Question: I'm currently trying to learn how to make websites, I just started to test out flexbox but I cant figure out how to center the red box:

I looked at a very clear guide (<URL> and I figured I just had to use justify-content: center. But I am cleary doing something wrong please help.
P.S. Run the snippet in fullscreen, otherwise you won't see the problem.
'''
* {
margin: 0px;
padding: 0px;
}
.flex_container {
display: flex;
flex-flow: row wrap;
border: 5px solid blue;
}
header,
section,
footer,
aside,
nav,
article {
display: block;
}
body {
justify-content: center;
border: 5px solid grey;
}
#top_menu {
text-align: center;
width: 100%;
height: 40px;
padding: 10px;
border: 5px solid green;
}
#top_menu li {
list-style: none;
font: 20px helvetica;
color: green;
display: inline;
}
main {
padding: 20px;
max-width: 1000px;
border: 5px solid red;
}
'''
'''
<div class="flex_container">
<nav id="top_menu">
<ul>
<li>Tab 1</li>
<li>Tab 2</li>
<li>Tab 3</li>
</ul>
</nav>
</div>
<main>
Sample text
</main>
'''
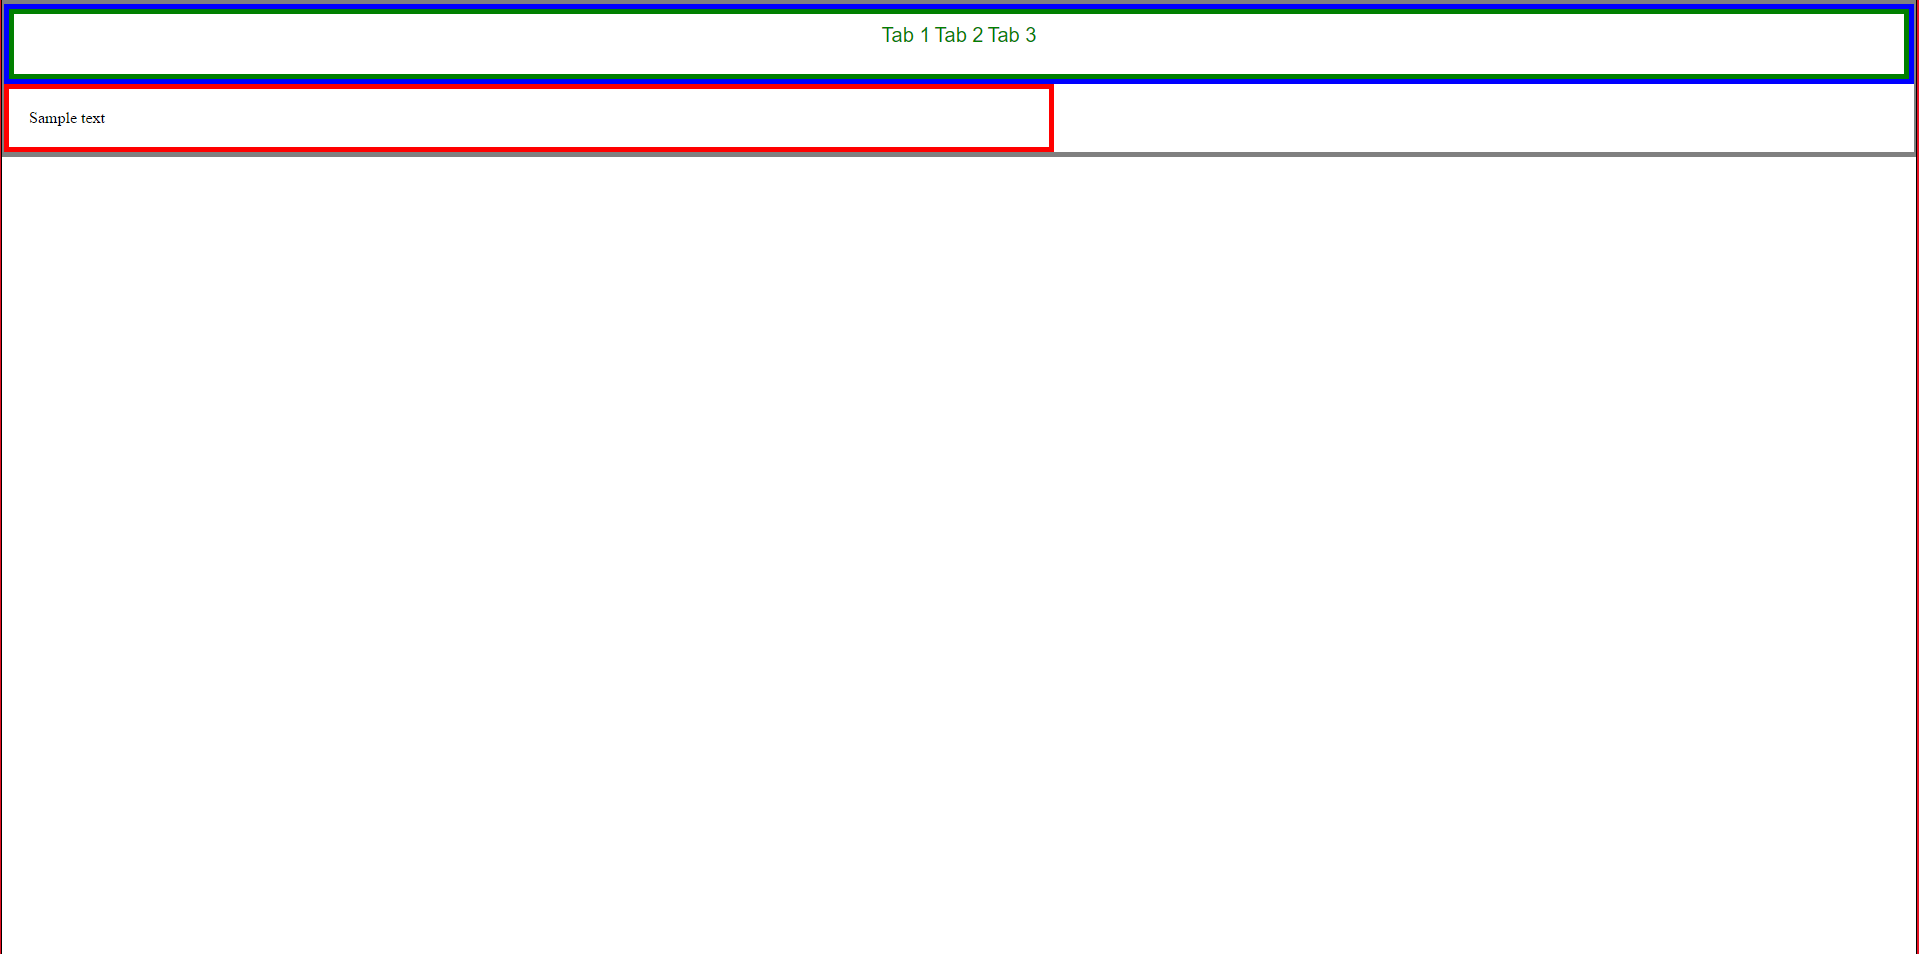
Answer: You can use 'margin: 0 auto;' on the 'main' element as it is not a flexbox.
See example below:
'''
* {
margin: 0px;
padding: 0px;
}
.flex_container {
display: flex;
flex-flow: row wrap;
border: 5px solid blue;
}
header,
section,
footer,
aside,
nav,
article {
display: block;
}
body {
justify-content: center;
border: 5px solid grey;
}
#top_menu {
text-align: center;
width: 100%;
height: 40px;
padding: 10px;
border: 5px solid green;
}
#top_menu li {
list-style: none;
font: 20px helvetica;
color: green;
display: inline;
}
main {
padding: 20px;
max-width: 1000px;
border: 5px solid red;
margin: 0 auto;
}
'''
'''
<div class="flex_container">
<nav id="top_menu">
<ul>
<li>Tab 1</li>
<li>Tab 2</li>
<li>Tab 3</li>
</ul>
</nav>
</div>
<main>
Sample text
</main>
'''